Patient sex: M
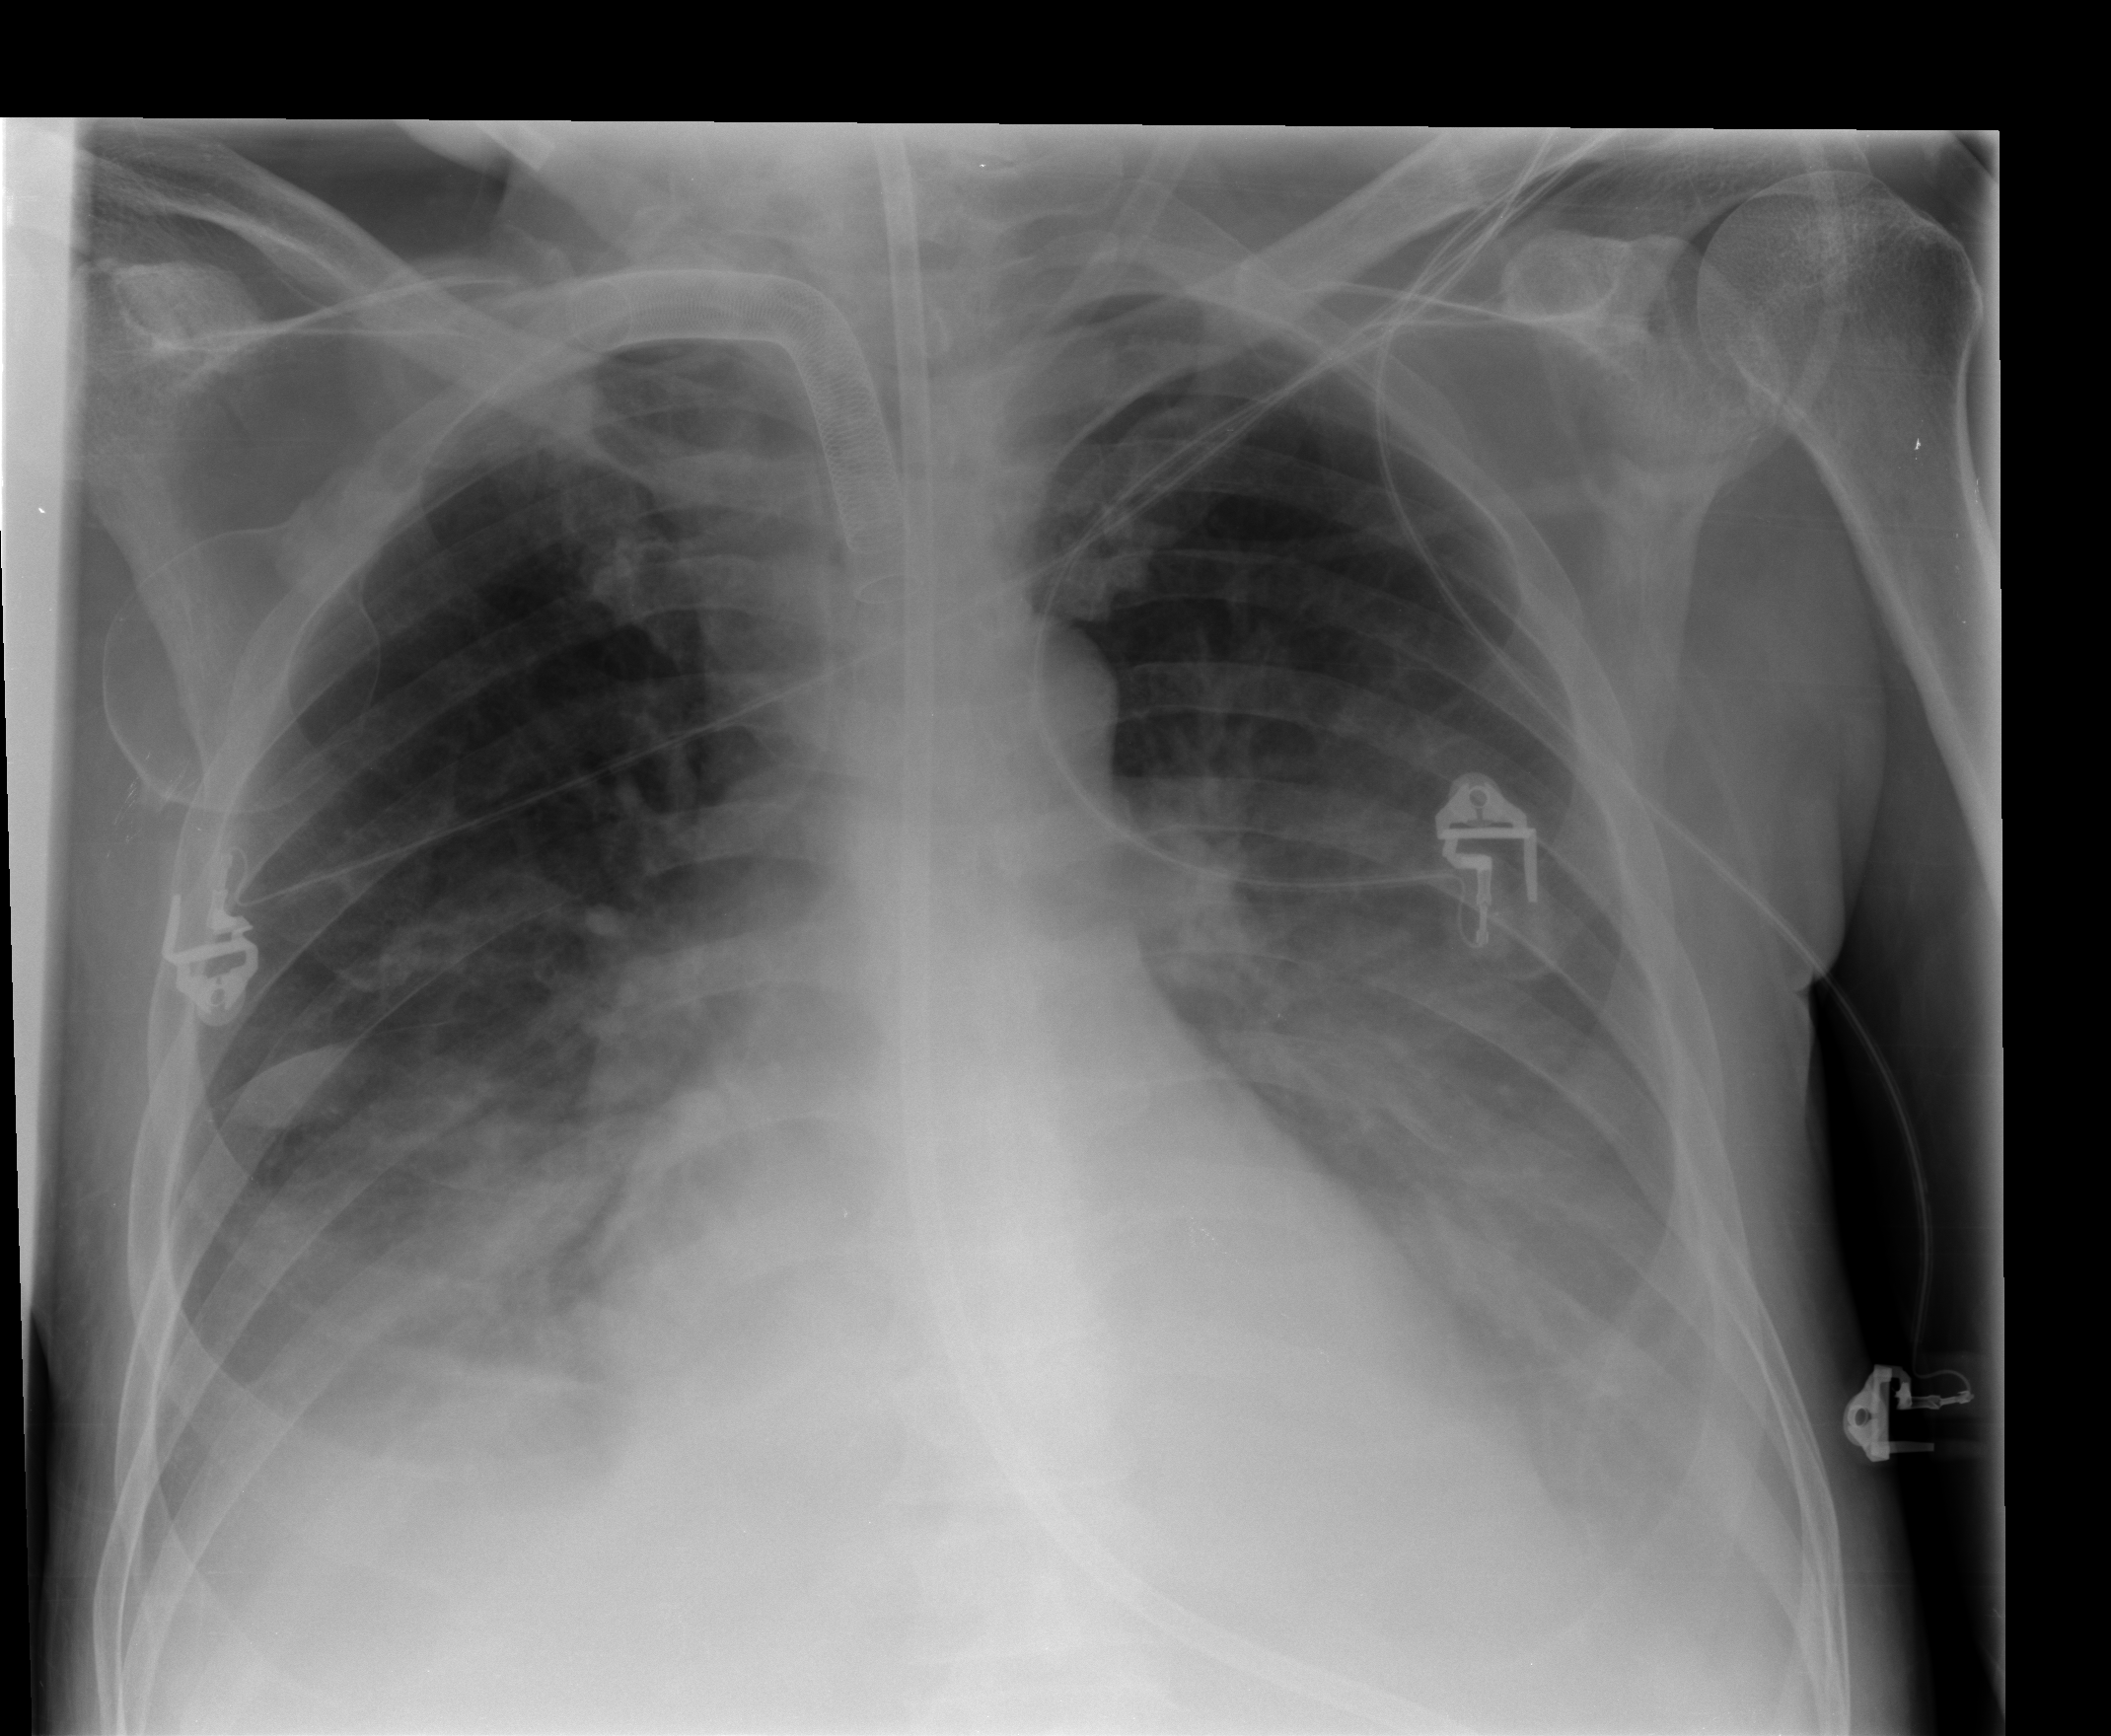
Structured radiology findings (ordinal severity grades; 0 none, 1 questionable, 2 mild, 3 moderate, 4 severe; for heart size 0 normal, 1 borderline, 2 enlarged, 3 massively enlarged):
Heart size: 2
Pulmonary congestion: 1
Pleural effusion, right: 3
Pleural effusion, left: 3
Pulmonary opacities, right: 2
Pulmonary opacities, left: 1
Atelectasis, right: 3
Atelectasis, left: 3